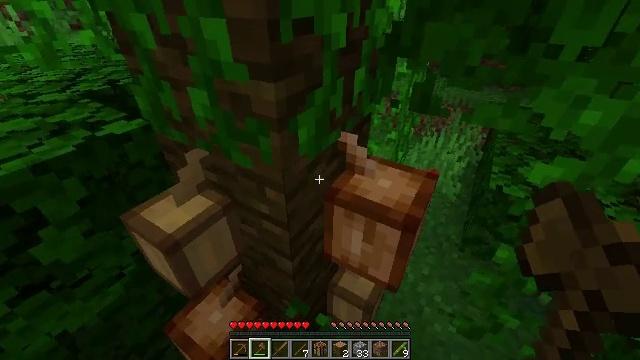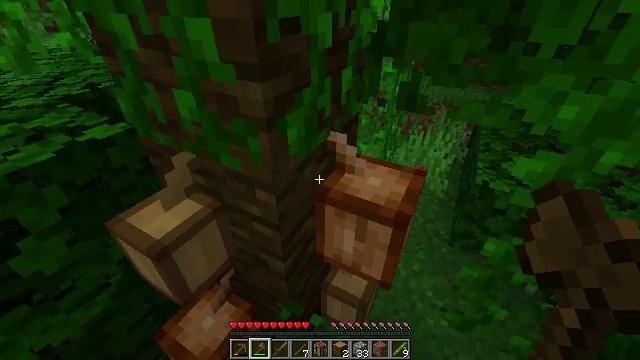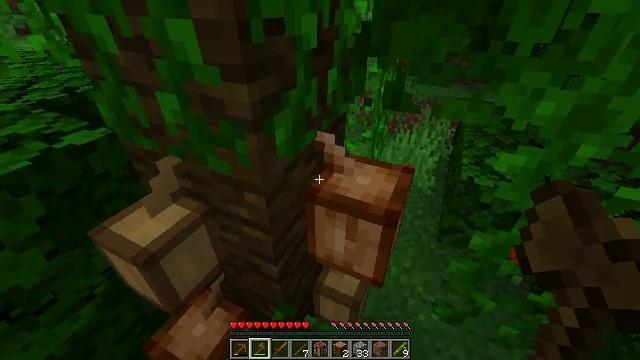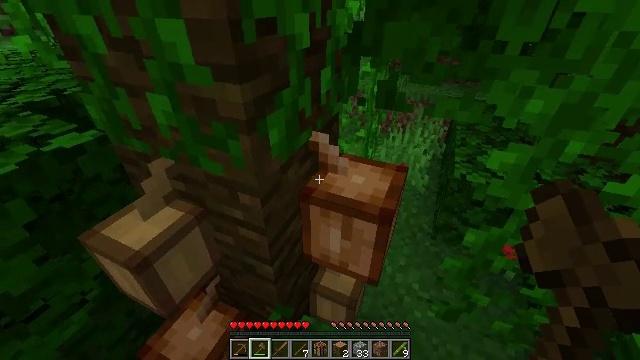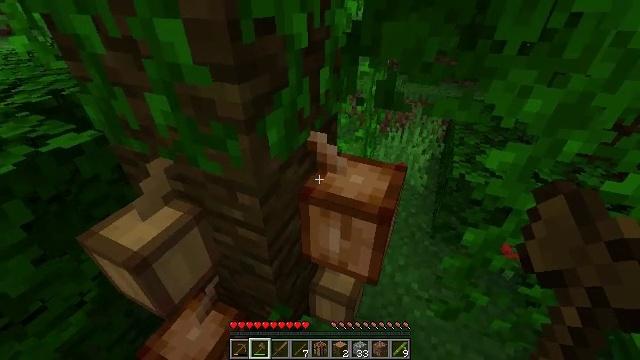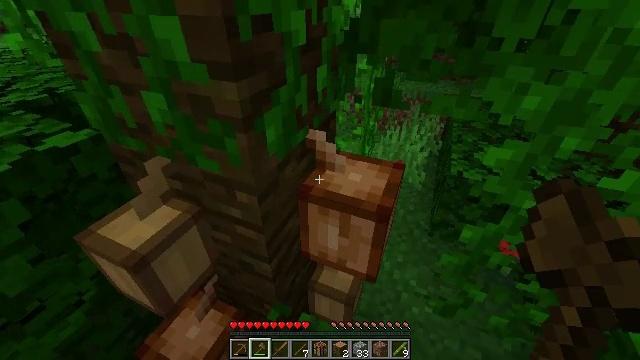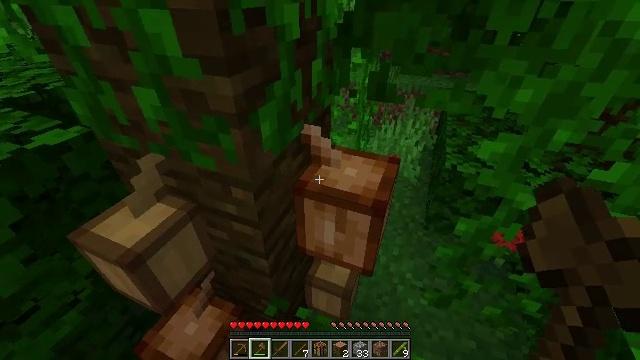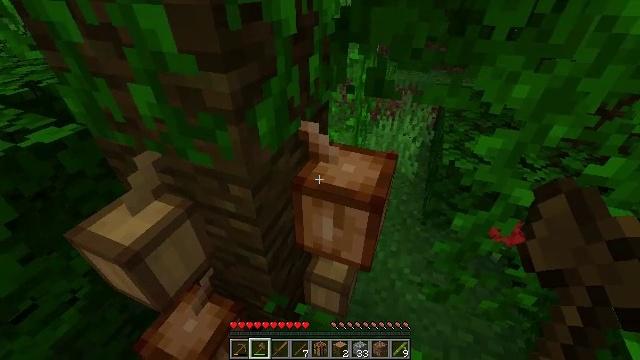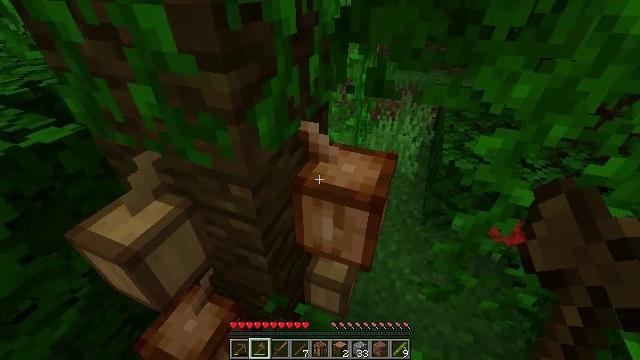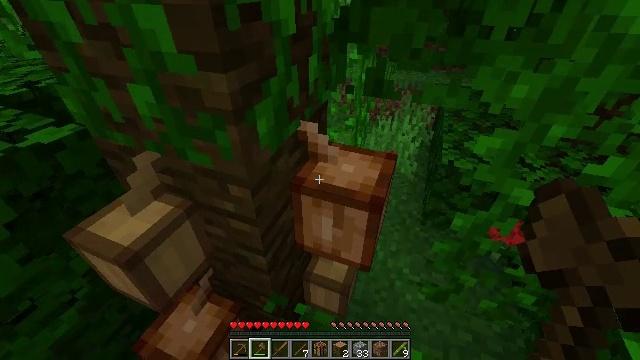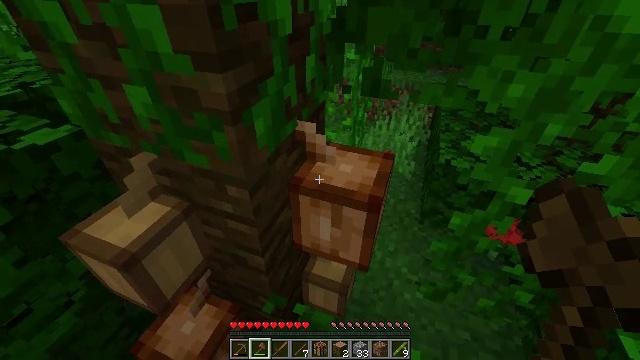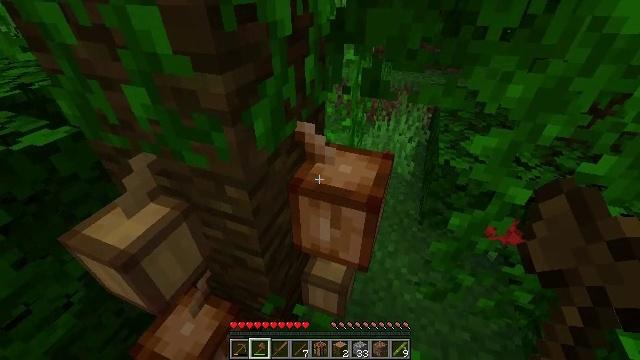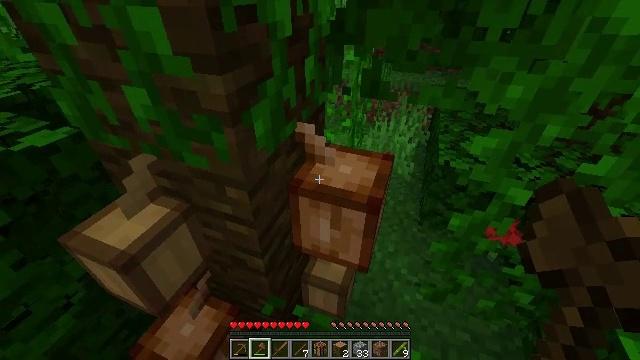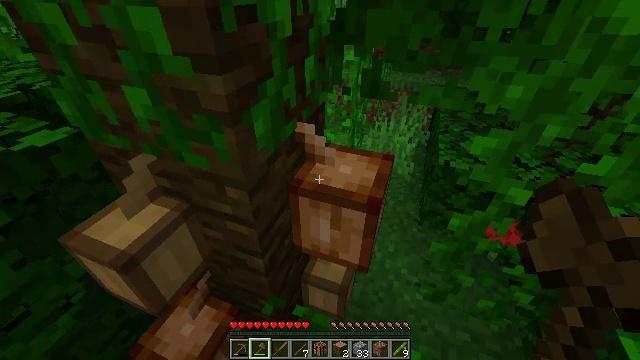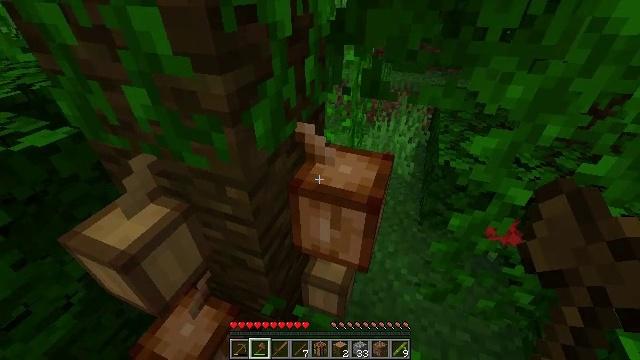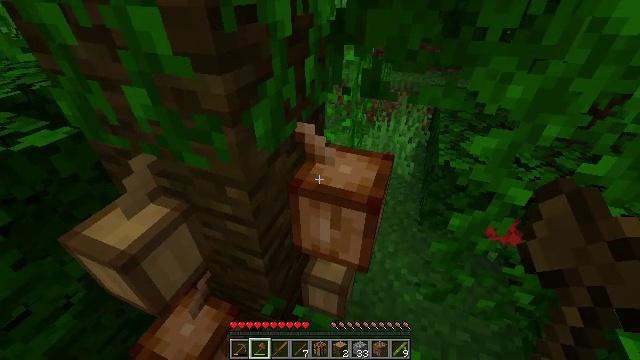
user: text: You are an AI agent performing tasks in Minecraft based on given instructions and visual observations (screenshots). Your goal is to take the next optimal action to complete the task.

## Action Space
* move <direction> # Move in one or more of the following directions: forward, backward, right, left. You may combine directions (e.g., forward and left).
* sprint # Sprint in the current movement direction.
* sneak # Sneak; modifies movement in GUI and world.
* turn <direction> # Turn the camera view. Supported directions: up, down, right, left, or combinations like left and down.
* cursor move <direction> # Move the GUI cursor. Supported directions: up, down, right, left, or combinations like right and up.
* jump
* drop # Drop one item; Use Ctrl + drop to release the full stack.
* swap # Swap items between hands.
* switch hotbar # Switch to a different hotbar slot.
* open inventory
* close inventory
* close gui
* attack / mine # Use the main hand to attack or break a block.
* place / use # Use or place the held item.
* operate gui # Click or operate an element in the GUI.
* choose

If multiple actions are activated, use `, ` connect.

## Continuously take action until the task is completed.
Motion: motion action
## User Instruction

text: Mine the cocoa pods for beans.
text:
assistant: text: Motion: turn right
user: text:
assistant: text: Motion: turn right
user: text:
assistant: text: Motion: turn right
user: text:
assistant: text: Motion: no_op
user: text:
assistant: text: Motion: no_op
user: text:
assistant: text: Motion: turn right and down
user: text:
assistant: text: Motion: no_op
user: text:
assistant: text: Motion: no_op
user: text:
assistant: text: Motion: no_op
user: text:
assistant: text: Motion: no_op
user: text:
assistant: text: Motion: no_op
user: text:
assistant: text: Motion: no_op
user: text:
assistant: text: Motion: no_op
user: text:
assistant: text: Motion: no_op
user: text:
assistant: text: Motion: no_op
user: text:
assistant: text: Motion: no_op
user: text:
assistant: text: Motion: no_op
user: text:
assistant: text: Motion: no_op
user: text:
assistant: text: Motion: turn right, attack / mine
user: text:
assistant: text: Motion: turn right and down, attack / mine
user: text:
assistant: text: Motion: attack / mine
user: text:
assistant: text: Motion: attack / mine
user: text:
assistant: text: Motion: attack / mine
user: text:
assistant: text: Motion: attack / mine
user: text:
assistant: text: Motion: attack / mine
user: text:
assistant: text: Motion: attack / mine
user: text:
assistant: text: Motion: attack / mine
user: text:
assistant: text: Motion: attack / mine
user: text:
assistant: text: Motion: attack / mine
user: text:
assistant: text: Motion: attack / mine